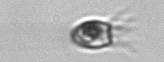
Label: Balanion